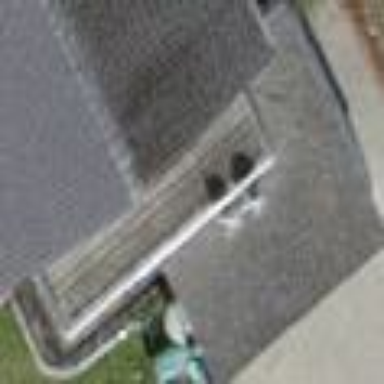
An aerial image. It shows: View of roof of building.